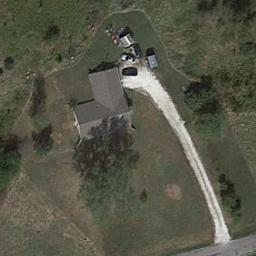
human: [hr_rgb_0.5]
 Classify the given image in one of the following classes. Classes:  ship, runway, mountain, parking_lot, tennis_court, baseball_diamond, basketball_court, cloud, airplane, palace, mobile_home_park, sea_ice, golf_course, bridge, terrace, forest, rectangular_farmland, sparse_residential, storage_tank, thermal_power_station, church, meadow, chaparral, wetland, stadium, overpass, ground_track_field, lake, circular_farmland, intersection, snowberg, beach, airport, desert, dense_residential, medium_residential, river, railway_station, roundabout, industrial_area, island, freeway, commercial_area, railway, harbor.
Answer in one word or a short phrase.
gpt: sparse_residential